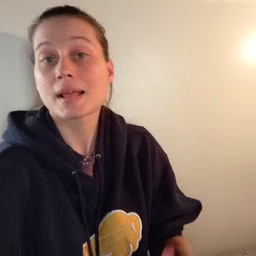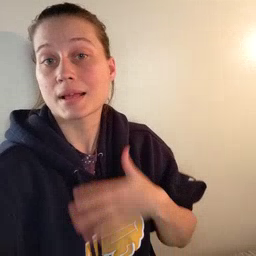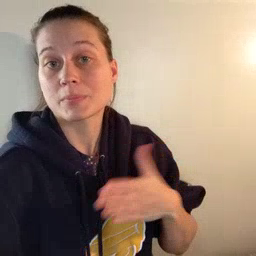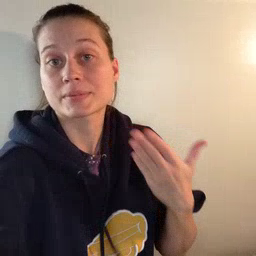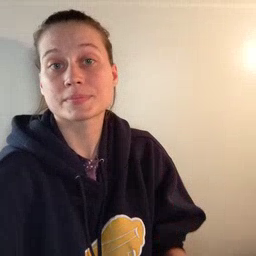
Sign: happy